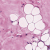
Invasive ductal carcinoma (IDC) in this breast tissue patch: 0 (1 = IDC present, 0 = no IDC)